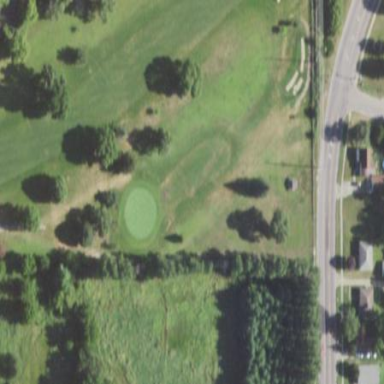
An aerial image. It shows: Scenic golf fairway.